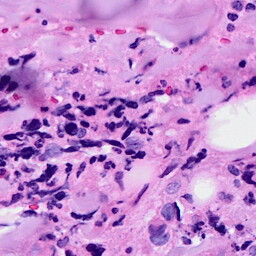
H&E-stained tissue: Breast